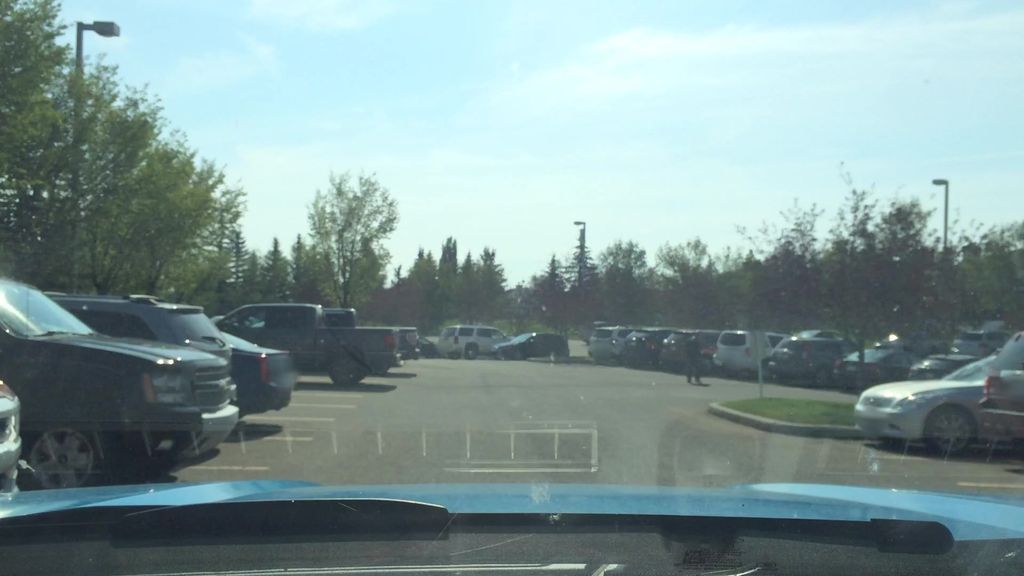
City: calgary